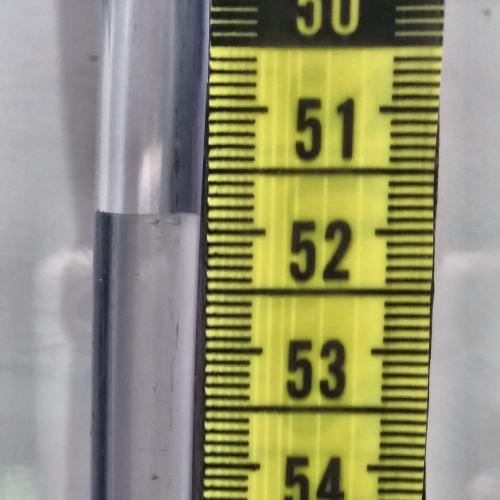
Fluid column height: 51.9 cm